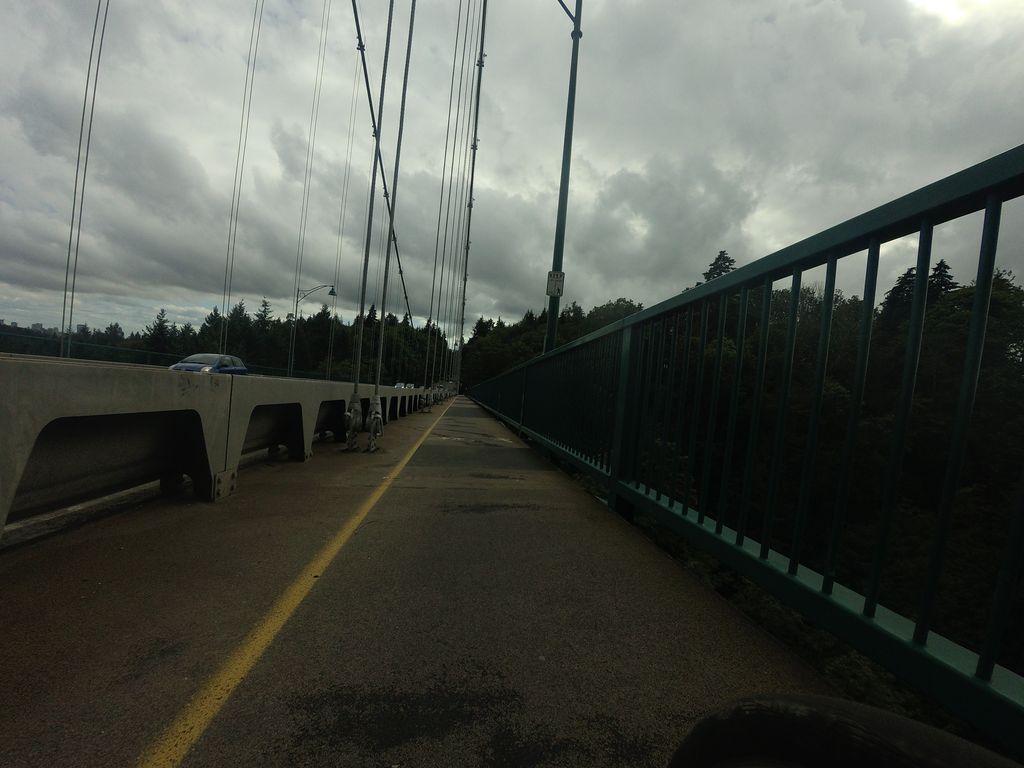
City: vancouver